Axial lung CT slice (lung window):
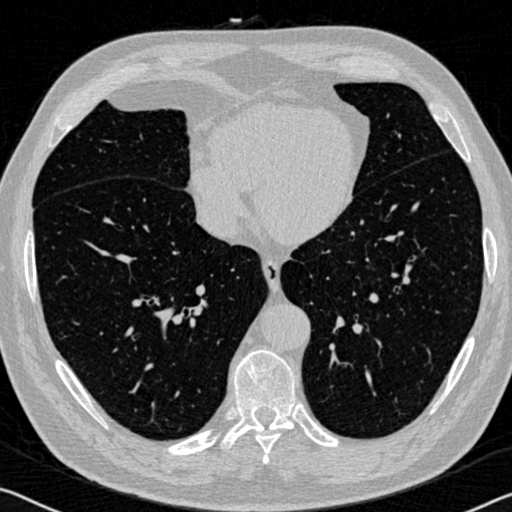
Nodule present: no